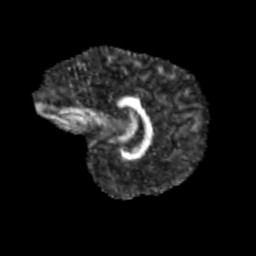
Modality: FA
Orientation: sagittal
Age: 10
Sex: male
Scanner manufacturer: siemens
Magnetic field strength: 3 T
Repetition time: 3.8 s
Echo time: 0.07 s